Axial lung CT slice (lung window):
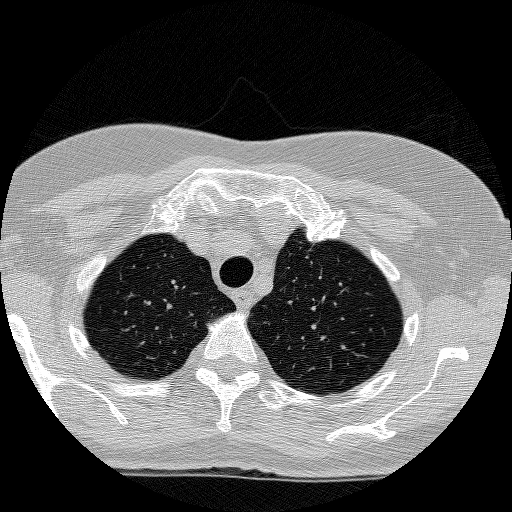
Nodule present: no